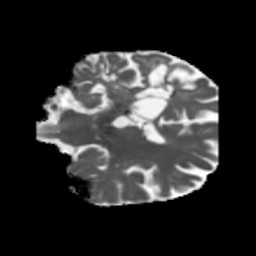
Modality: MD
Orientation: coronal
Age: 45
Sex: male
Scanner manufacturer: siemens
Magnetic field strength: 3 T
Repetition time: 5.47 s
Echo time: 0.0854 s